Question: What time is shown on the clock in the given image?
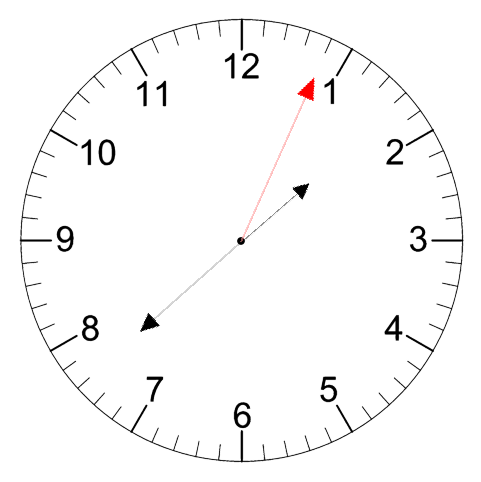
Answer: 01:38:04